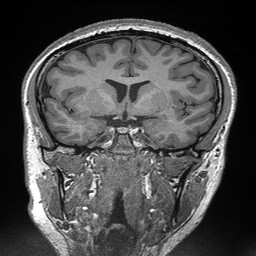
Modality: T1w
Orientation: sagittal
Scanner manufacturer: siemens
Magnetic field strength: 3 T
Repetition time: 2.3 s
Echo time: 0.00298 s